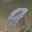
Label: 9